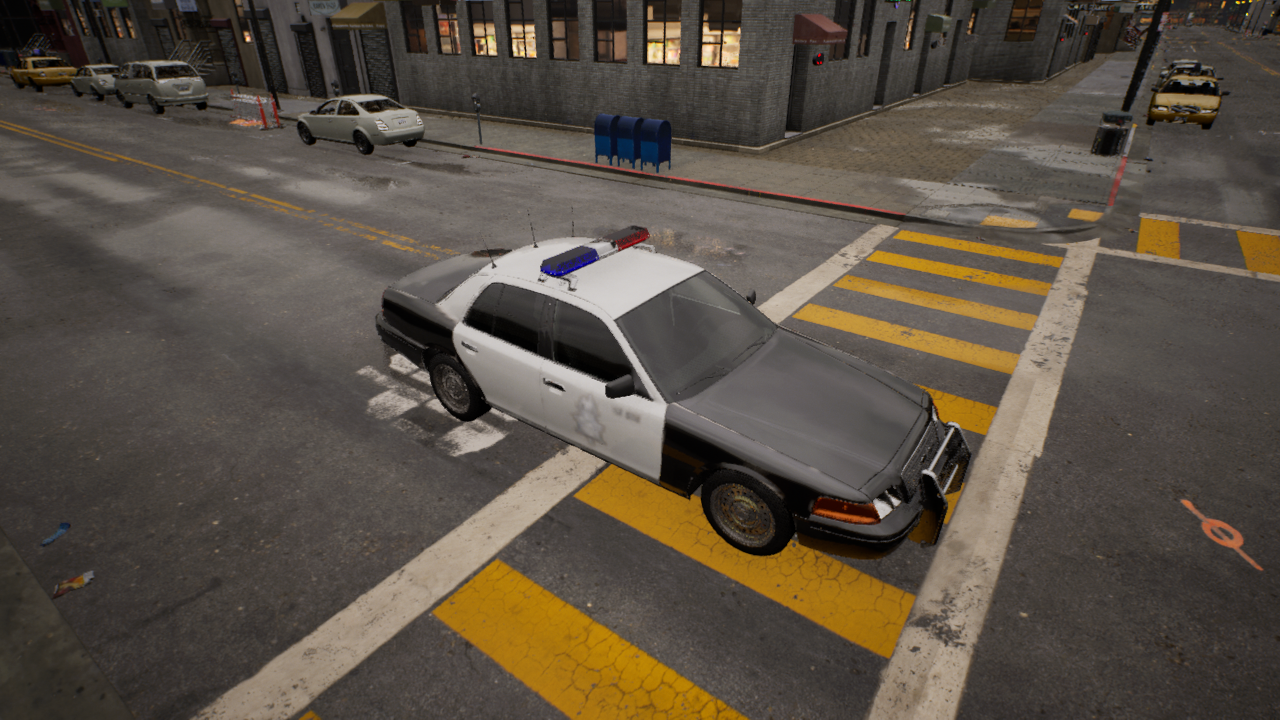
Venue: residential
Lighting: golden hour
Vehicle rig: sedan